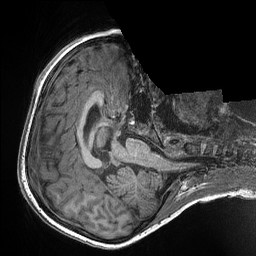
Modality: T1w
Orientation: axial
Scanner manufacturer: siemens
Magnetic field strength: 3 T
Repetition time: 2.3 s
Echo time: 0.00298 s